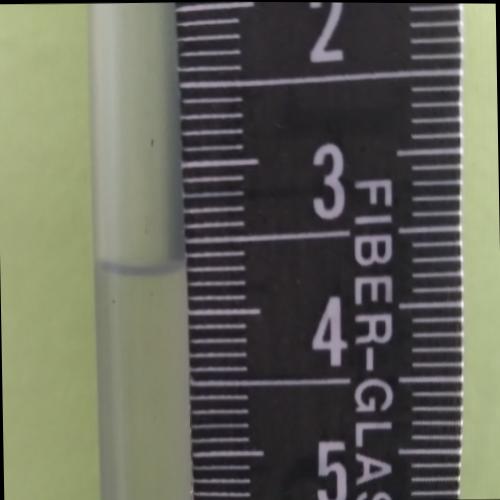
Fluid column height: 3.7 cm